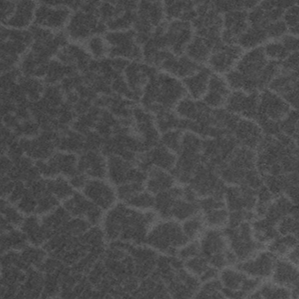
Label: frost